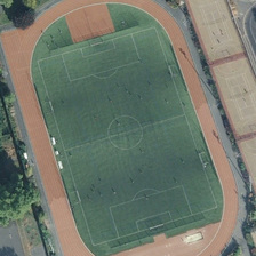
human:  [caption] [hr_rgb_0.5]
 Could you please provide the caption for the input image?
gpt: A lot of people are on the playground beside two tennis courts and some green trees.

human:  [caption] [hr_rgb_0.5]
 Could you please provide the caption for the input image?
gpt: Many people are in a playground near two tennis courts and several green trees.

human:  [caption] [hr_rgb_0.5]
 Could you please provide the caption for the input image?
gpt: Many people are in the playground near two tennis courts and some green trees.

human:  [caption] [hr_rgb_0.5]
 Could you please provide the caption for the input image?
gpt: A lot of people are in the green trees near the tennis court and playground.

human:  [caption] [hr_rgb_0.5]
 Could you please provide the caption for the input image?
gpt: Many people are on a playground near two blocks of tennis and several green trees.